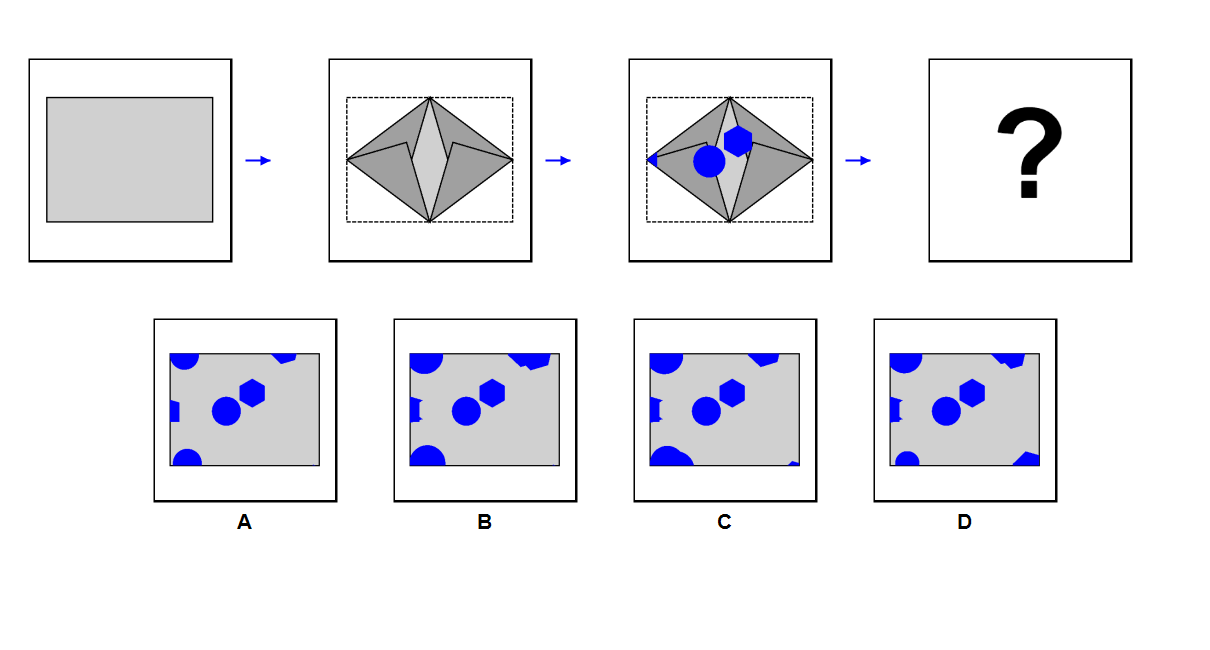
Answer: A